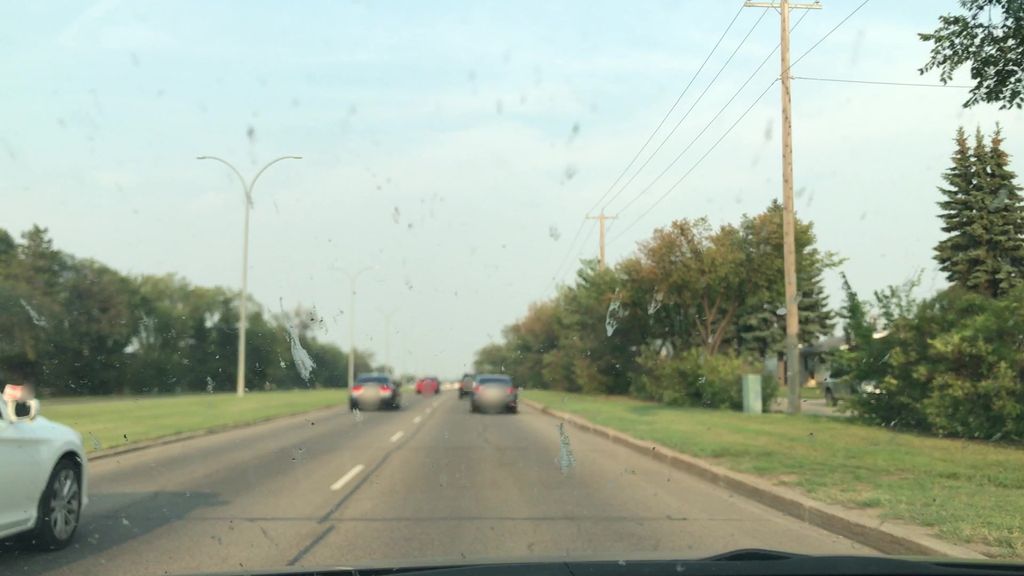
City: edmonton